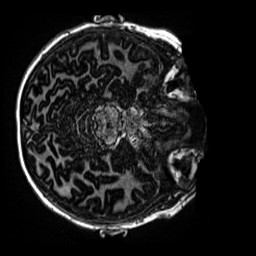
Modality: MP2RAGE
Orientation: axial
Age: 11
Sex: female
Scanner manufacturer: siemens
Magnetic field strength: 3 T
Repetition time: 4 s
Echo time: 0.00299 s